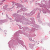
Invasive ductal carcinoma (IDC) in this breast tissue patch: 0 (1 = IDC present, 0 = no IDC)